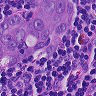
Metastatic tissue present: yes